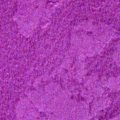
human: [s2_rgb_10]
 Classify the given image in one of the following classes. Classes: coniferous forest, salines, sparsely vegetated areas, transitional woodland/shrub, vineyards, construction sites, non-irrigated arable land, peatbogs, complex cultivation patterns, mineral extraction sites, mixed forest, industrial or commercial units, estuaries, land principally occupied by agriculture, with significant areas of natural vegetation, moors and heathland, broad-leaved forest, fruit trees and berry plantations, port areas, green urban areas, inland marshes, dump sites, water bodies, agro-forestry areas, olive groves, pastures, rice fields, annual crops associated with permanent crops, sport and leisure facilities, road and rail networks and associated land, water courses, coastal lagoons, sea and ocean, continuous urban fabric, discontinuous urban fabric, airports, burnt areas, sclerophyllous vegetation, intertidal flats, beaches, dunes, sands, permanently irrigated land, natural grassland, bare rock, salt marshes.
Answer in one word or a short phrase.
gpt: sea and ocean